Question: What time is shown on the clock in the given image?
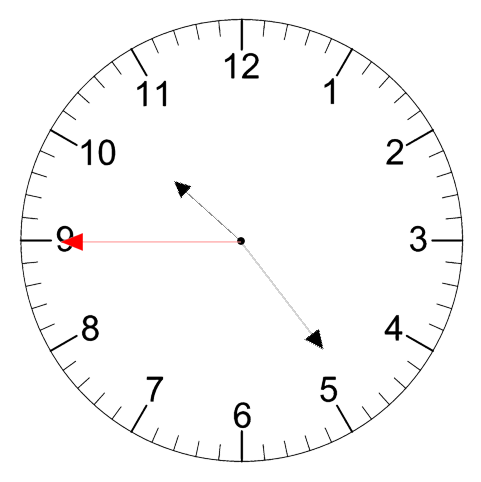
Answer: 10:23:45